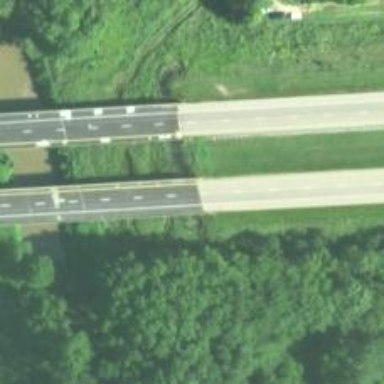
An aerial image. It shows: Primary highway expressway with bridge.